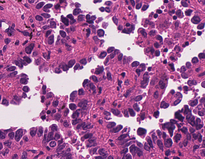
Tumor epithelial tissue: yes
Tumor-associated stroma tissue: yes
Normal tissue: no